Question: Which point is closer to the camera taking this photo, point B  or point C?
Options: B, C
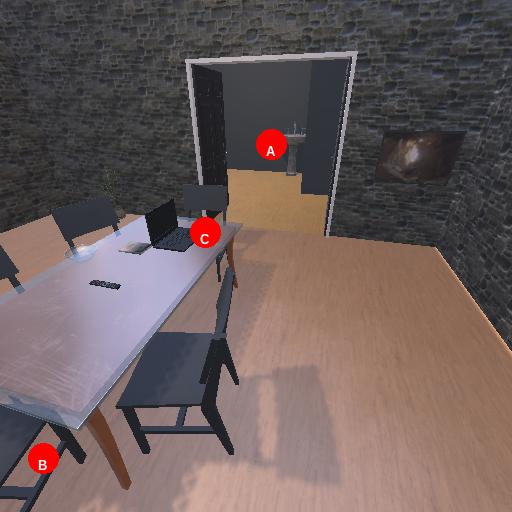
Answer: B